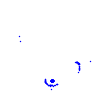
Particle: proton